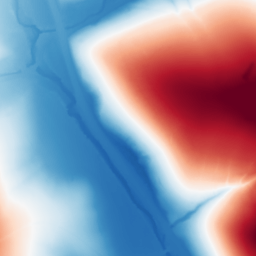
Category: trend_removal
Decomposition family: polynomial
Decomposition parameters: degree: 2
Upsampling method: cubic_mitchell
Upsampling parameters: scale: 8
Upsampling scale: 8